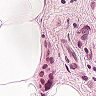
Metastatic tissue present: yes